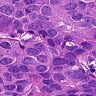
Metastatic tissue present: yes